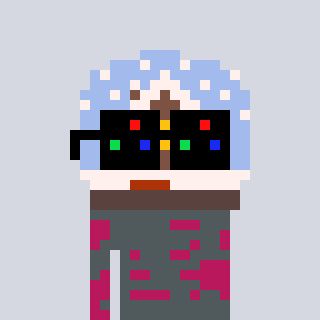
a pixel art character with square black sunglasses, a snow globe-shaped head and a darkpink-colored body on a cool background